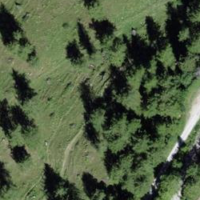
EUNIS habitat code: 44
Species observed at this site:
Parnassia palustris